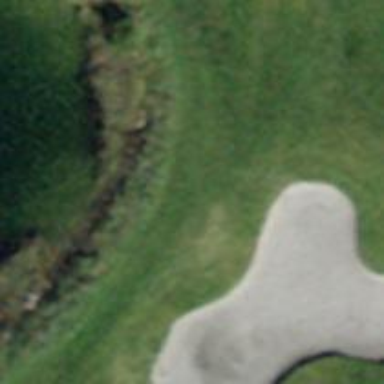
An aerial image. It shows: Golf bunker filled with sandy terrain.